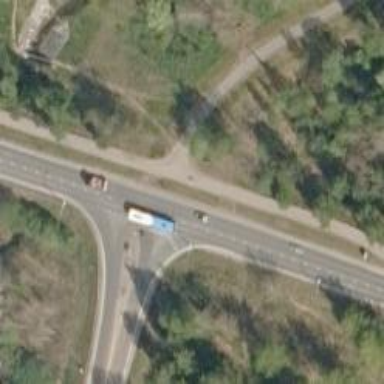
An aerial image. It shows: Asphalt road at the secondary link level.